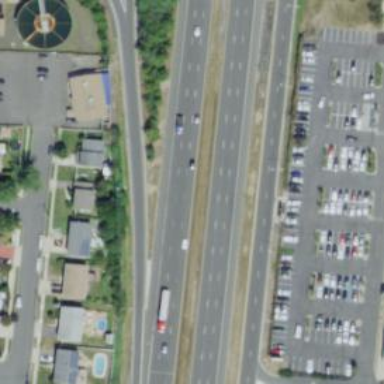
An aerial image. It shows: Trunk link highway.